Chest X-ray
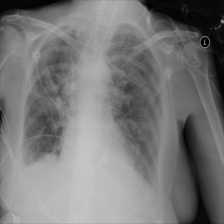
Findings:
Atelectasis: negative
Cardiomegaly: negative
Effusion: negative
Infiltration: negative
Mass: negative
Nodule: negative
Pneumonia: negative
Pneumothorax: negative
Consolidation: negative
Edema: negative
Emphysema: negative
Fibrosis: negative
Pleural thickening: positive
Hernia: negative